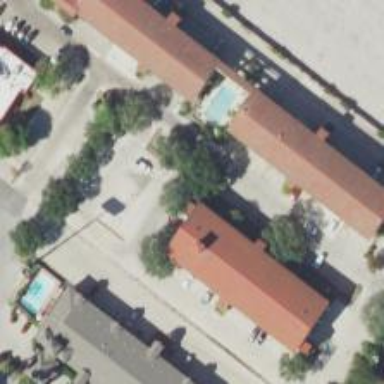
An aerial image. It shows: Hotel.